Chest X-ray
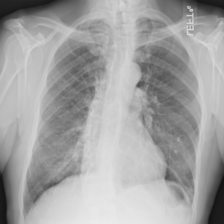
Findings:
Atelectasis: positive
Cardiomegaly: negative
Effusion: negative
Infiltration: negative
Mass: negative
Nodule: negative
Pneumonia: positive
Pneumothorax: negative
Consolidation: negative
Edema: negative
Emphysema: negative
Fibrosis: negative
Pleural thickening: negative
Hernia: negative